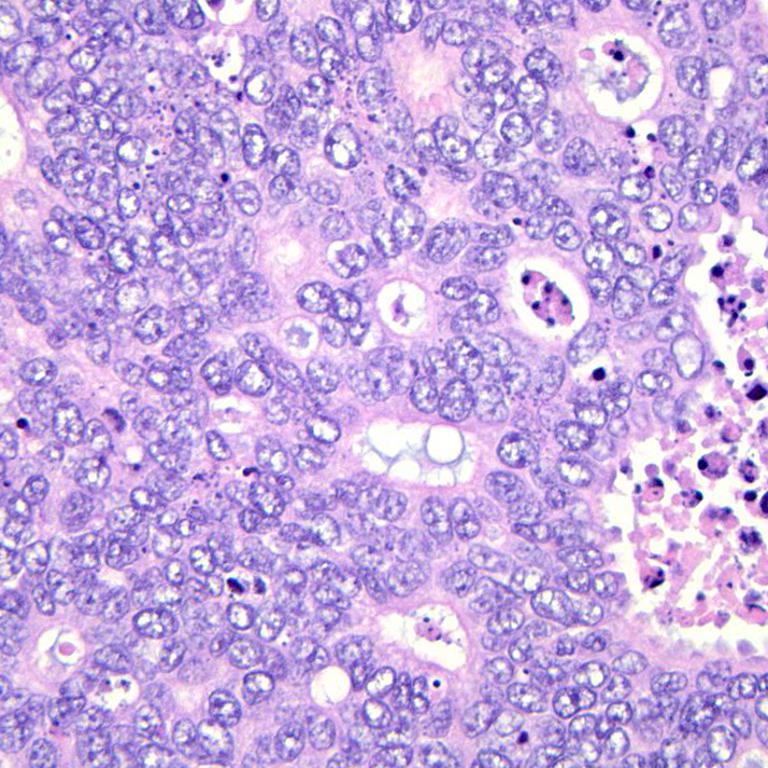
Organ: colon
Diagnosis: adenocarcinomas